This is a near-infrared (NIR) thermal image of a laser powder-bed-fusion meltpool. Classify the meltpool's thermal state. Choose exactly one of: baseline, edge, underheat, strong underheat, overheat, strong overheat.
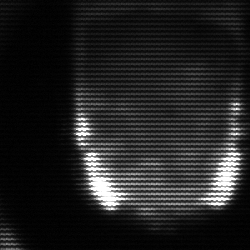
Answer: baseline